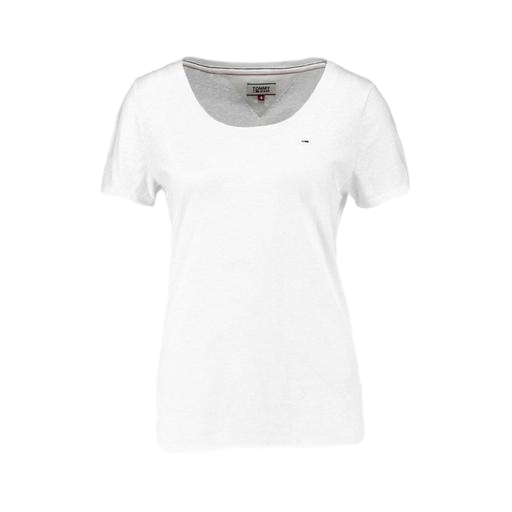
white relaxed fit t-shirt, white pima t-shirt only macy, fitted tee, white background